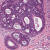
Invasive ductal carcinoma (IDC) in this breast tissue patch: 0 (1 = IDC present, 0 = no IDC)